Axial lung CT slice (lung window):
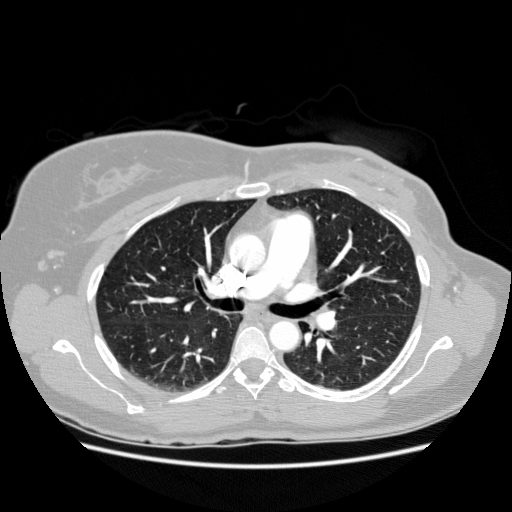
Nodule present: no